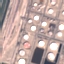
Land use / land cover class: Industrial